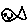
Label: fish